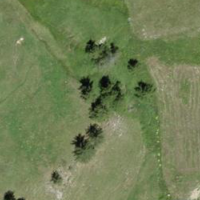
EUNIS habitat code: 23
Species observed at this site:
Astrantia major